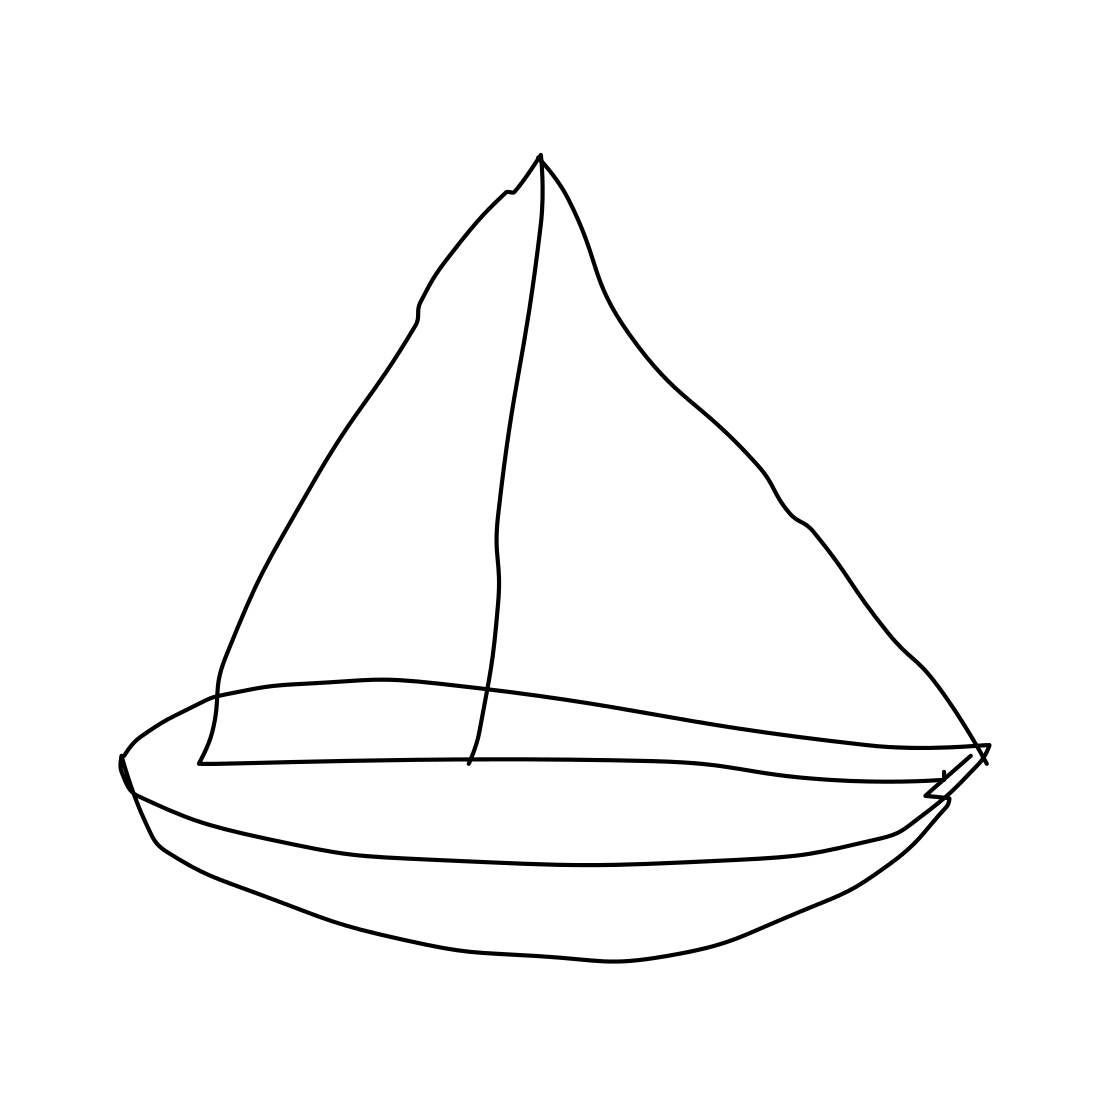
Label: sailboat